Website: macys
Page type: payment
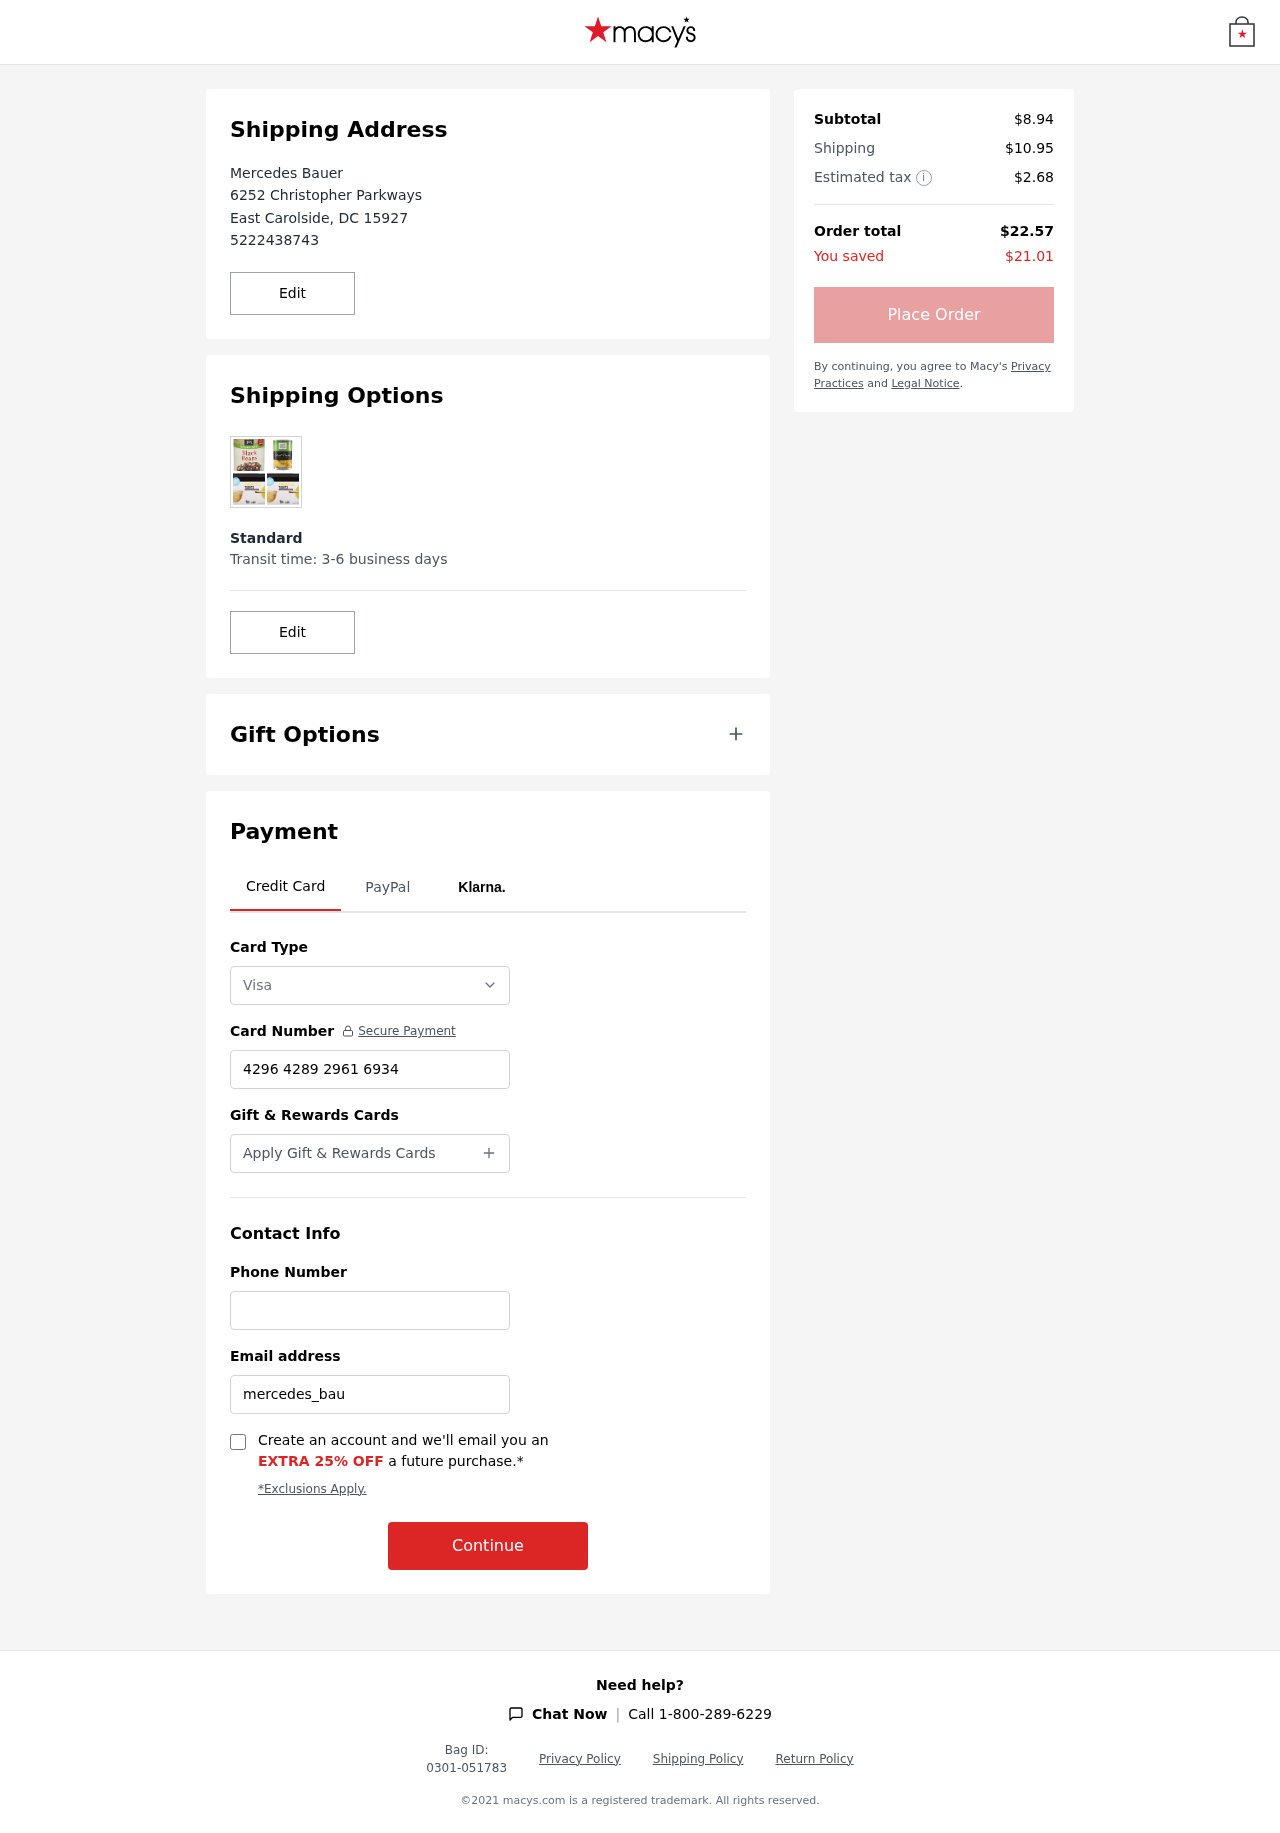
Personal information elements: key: PII_CARD_NUMBER
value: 4296 4289 2961 6934
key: PII_CARD_TYPE
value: Visa
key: PII_CITY
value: East Carolside
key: PII_EMAIL
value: mercedes_bauer@gmail.com
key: PII_FULLNAME
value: Mercedes Bauer
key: PII_PHONE
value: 5222438743
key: PII_POSTCODE
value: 15927
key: PII_STATE_ABBR
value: DC
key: PII_STREET
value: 6252 Christopher Parkways
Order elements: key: ORDER_SUBTOTAL
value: $8.94
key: ORDER_SHIPPING_COST
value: $10.95
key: ORDER_TAX
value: $2.68
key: ORDER_TOTAL
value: $22.57
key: ORDER_SAVINGS
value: $21.01